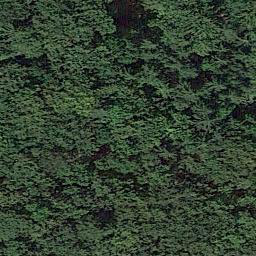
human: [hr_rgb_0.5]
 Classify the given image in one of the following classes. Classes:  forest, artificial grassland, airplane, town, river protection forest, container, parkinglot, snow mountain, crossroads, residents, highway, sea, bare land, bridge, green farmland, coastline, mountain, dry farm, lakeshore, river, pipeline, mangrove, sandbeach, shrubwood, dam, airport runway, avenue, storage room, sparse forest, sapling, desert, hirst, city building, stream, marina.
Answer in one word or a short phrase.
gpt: forest